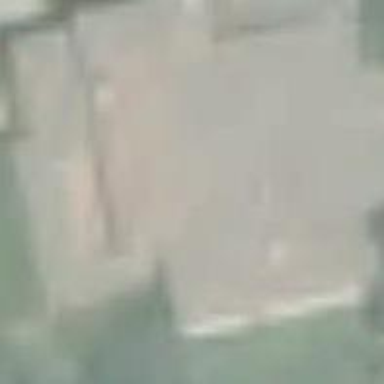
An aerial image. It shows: Simple and straightforward house.